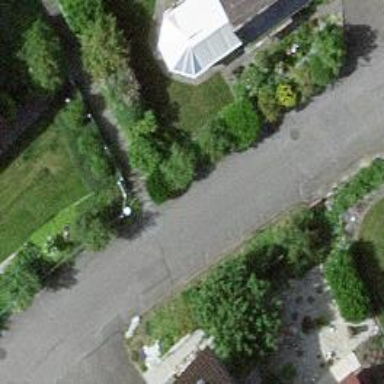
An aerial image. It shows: Smooth asphalt road in residential area.